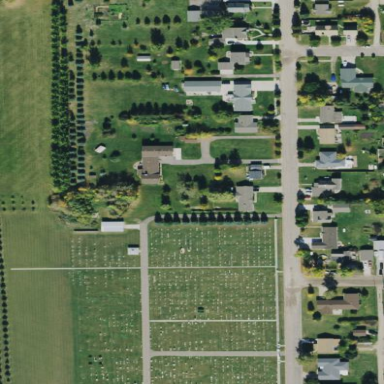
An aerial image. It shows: Cemetery.